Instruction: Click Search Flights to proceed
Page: home
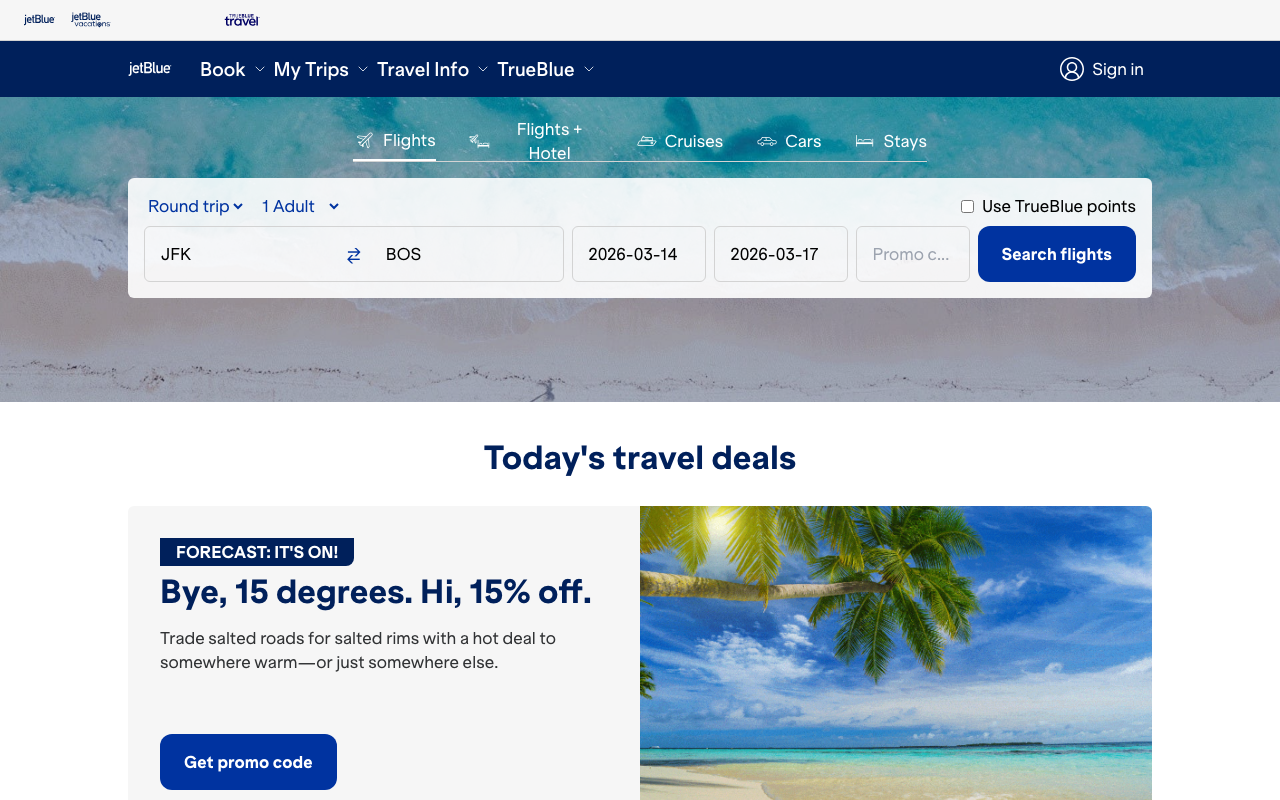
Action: click